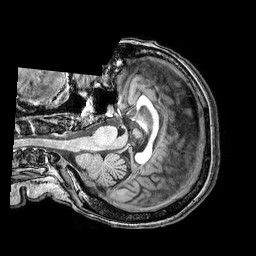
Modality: T1w
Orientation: axial
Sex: female
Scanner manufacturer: philips
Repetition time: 0.008133 s
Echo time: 0.00372 s